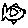
Label: fish